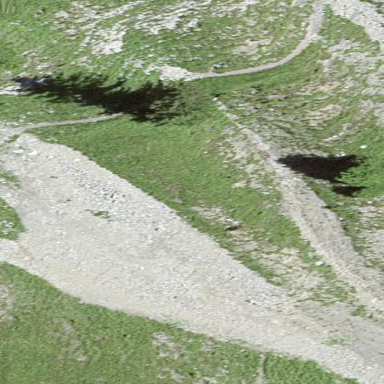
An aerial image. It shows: Natural scree.